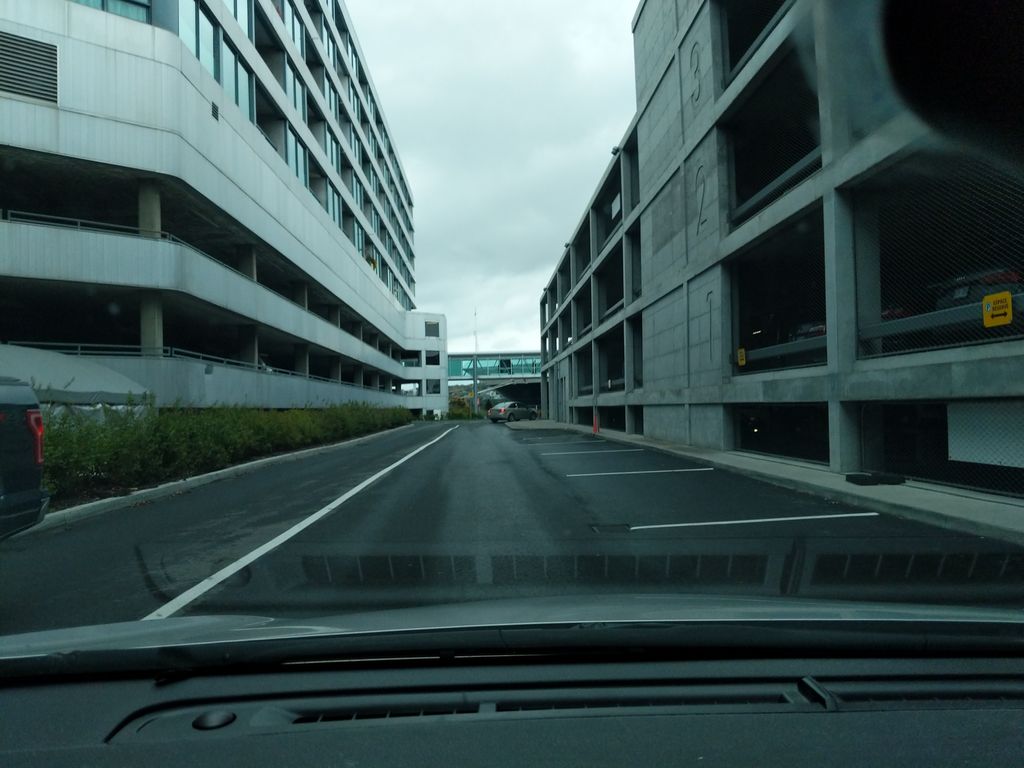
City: quebec_city